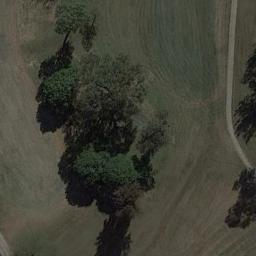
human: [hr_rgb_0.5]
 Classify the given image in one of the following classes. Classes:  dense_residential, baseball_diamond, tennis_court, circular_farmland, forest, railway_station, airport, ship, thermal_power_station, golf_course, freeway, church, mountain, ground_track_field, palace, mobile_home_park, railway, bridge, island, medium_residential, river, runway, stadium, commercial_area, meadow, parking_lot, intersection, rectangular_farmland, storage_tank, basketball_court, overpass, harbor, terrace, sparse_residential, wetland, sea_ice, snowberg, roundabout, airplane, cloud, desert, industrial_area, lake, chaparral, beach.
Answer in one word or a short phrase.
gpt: golf_course